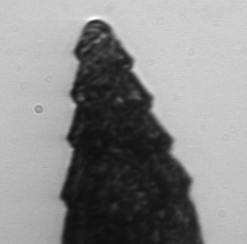
Label: Laboea_strobila